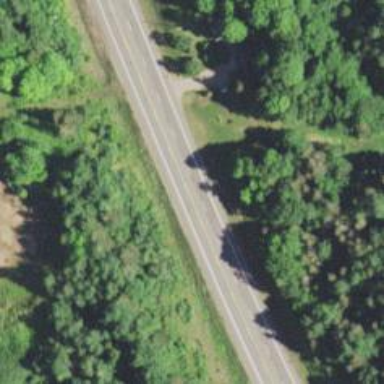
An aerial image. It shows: Asphalt road classified as trunk highway.